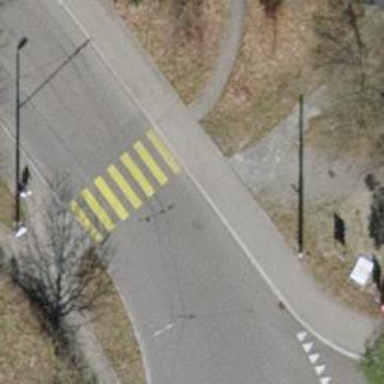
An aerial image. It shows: Tertiary road with asphalt surface. The road features trolley wires pointing forward.